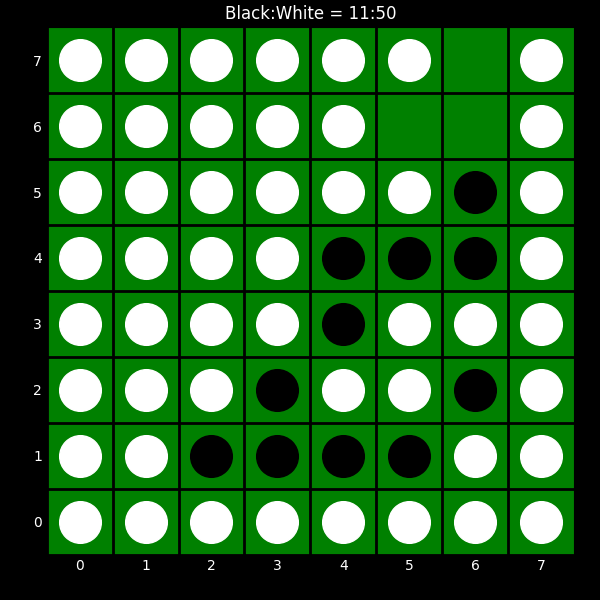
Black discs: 11
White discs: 50